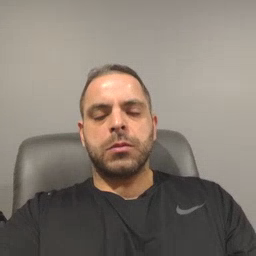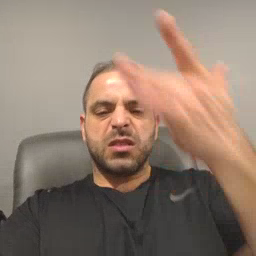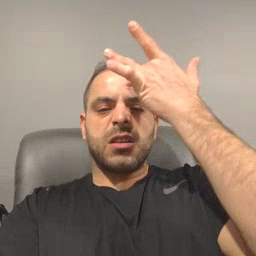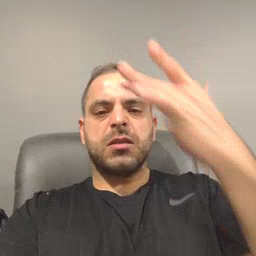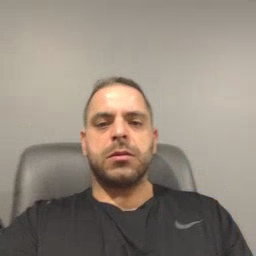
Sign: sick